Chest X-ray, AP view. Patient: 54 years old, sex F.
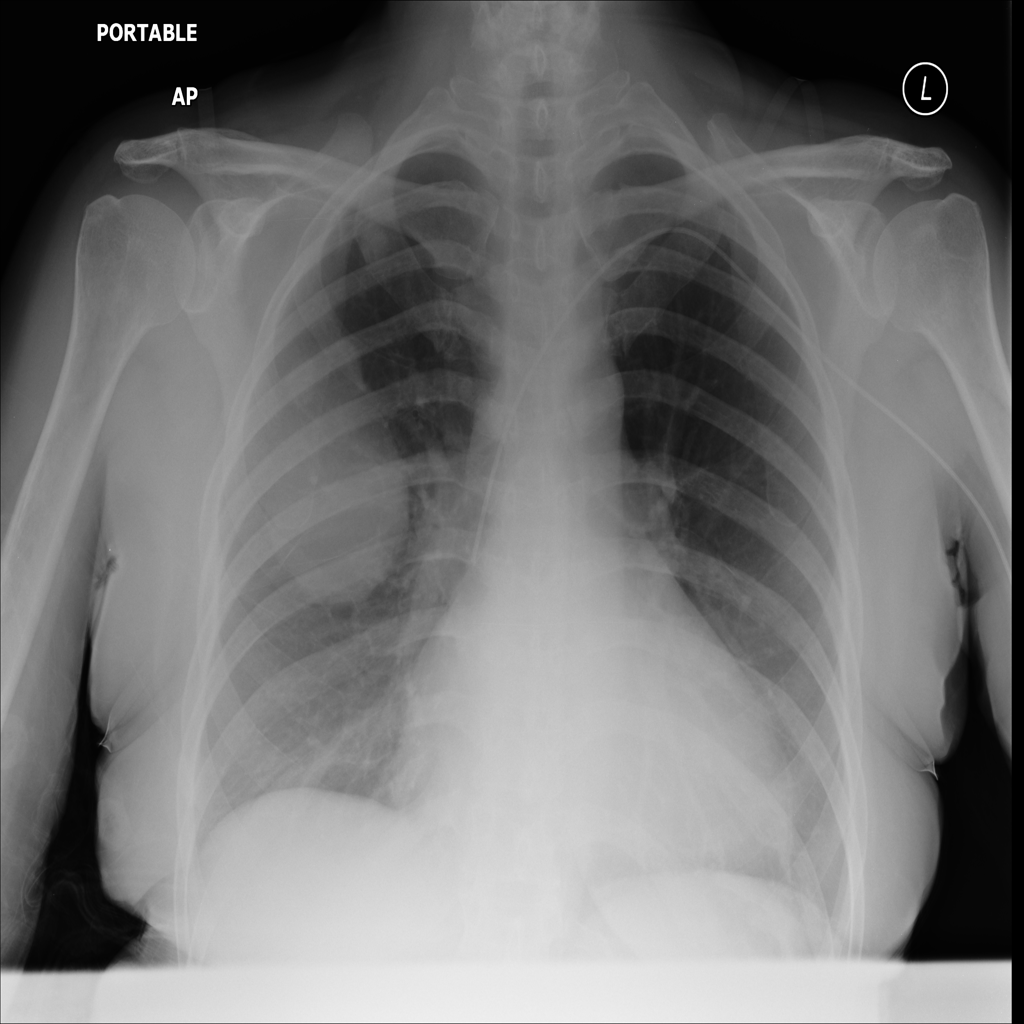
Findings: No Finding